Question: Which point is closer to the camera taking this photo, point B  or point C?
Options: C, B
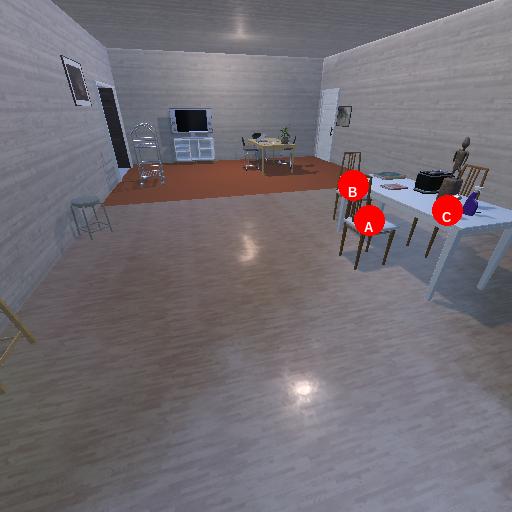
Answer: C